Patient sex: M
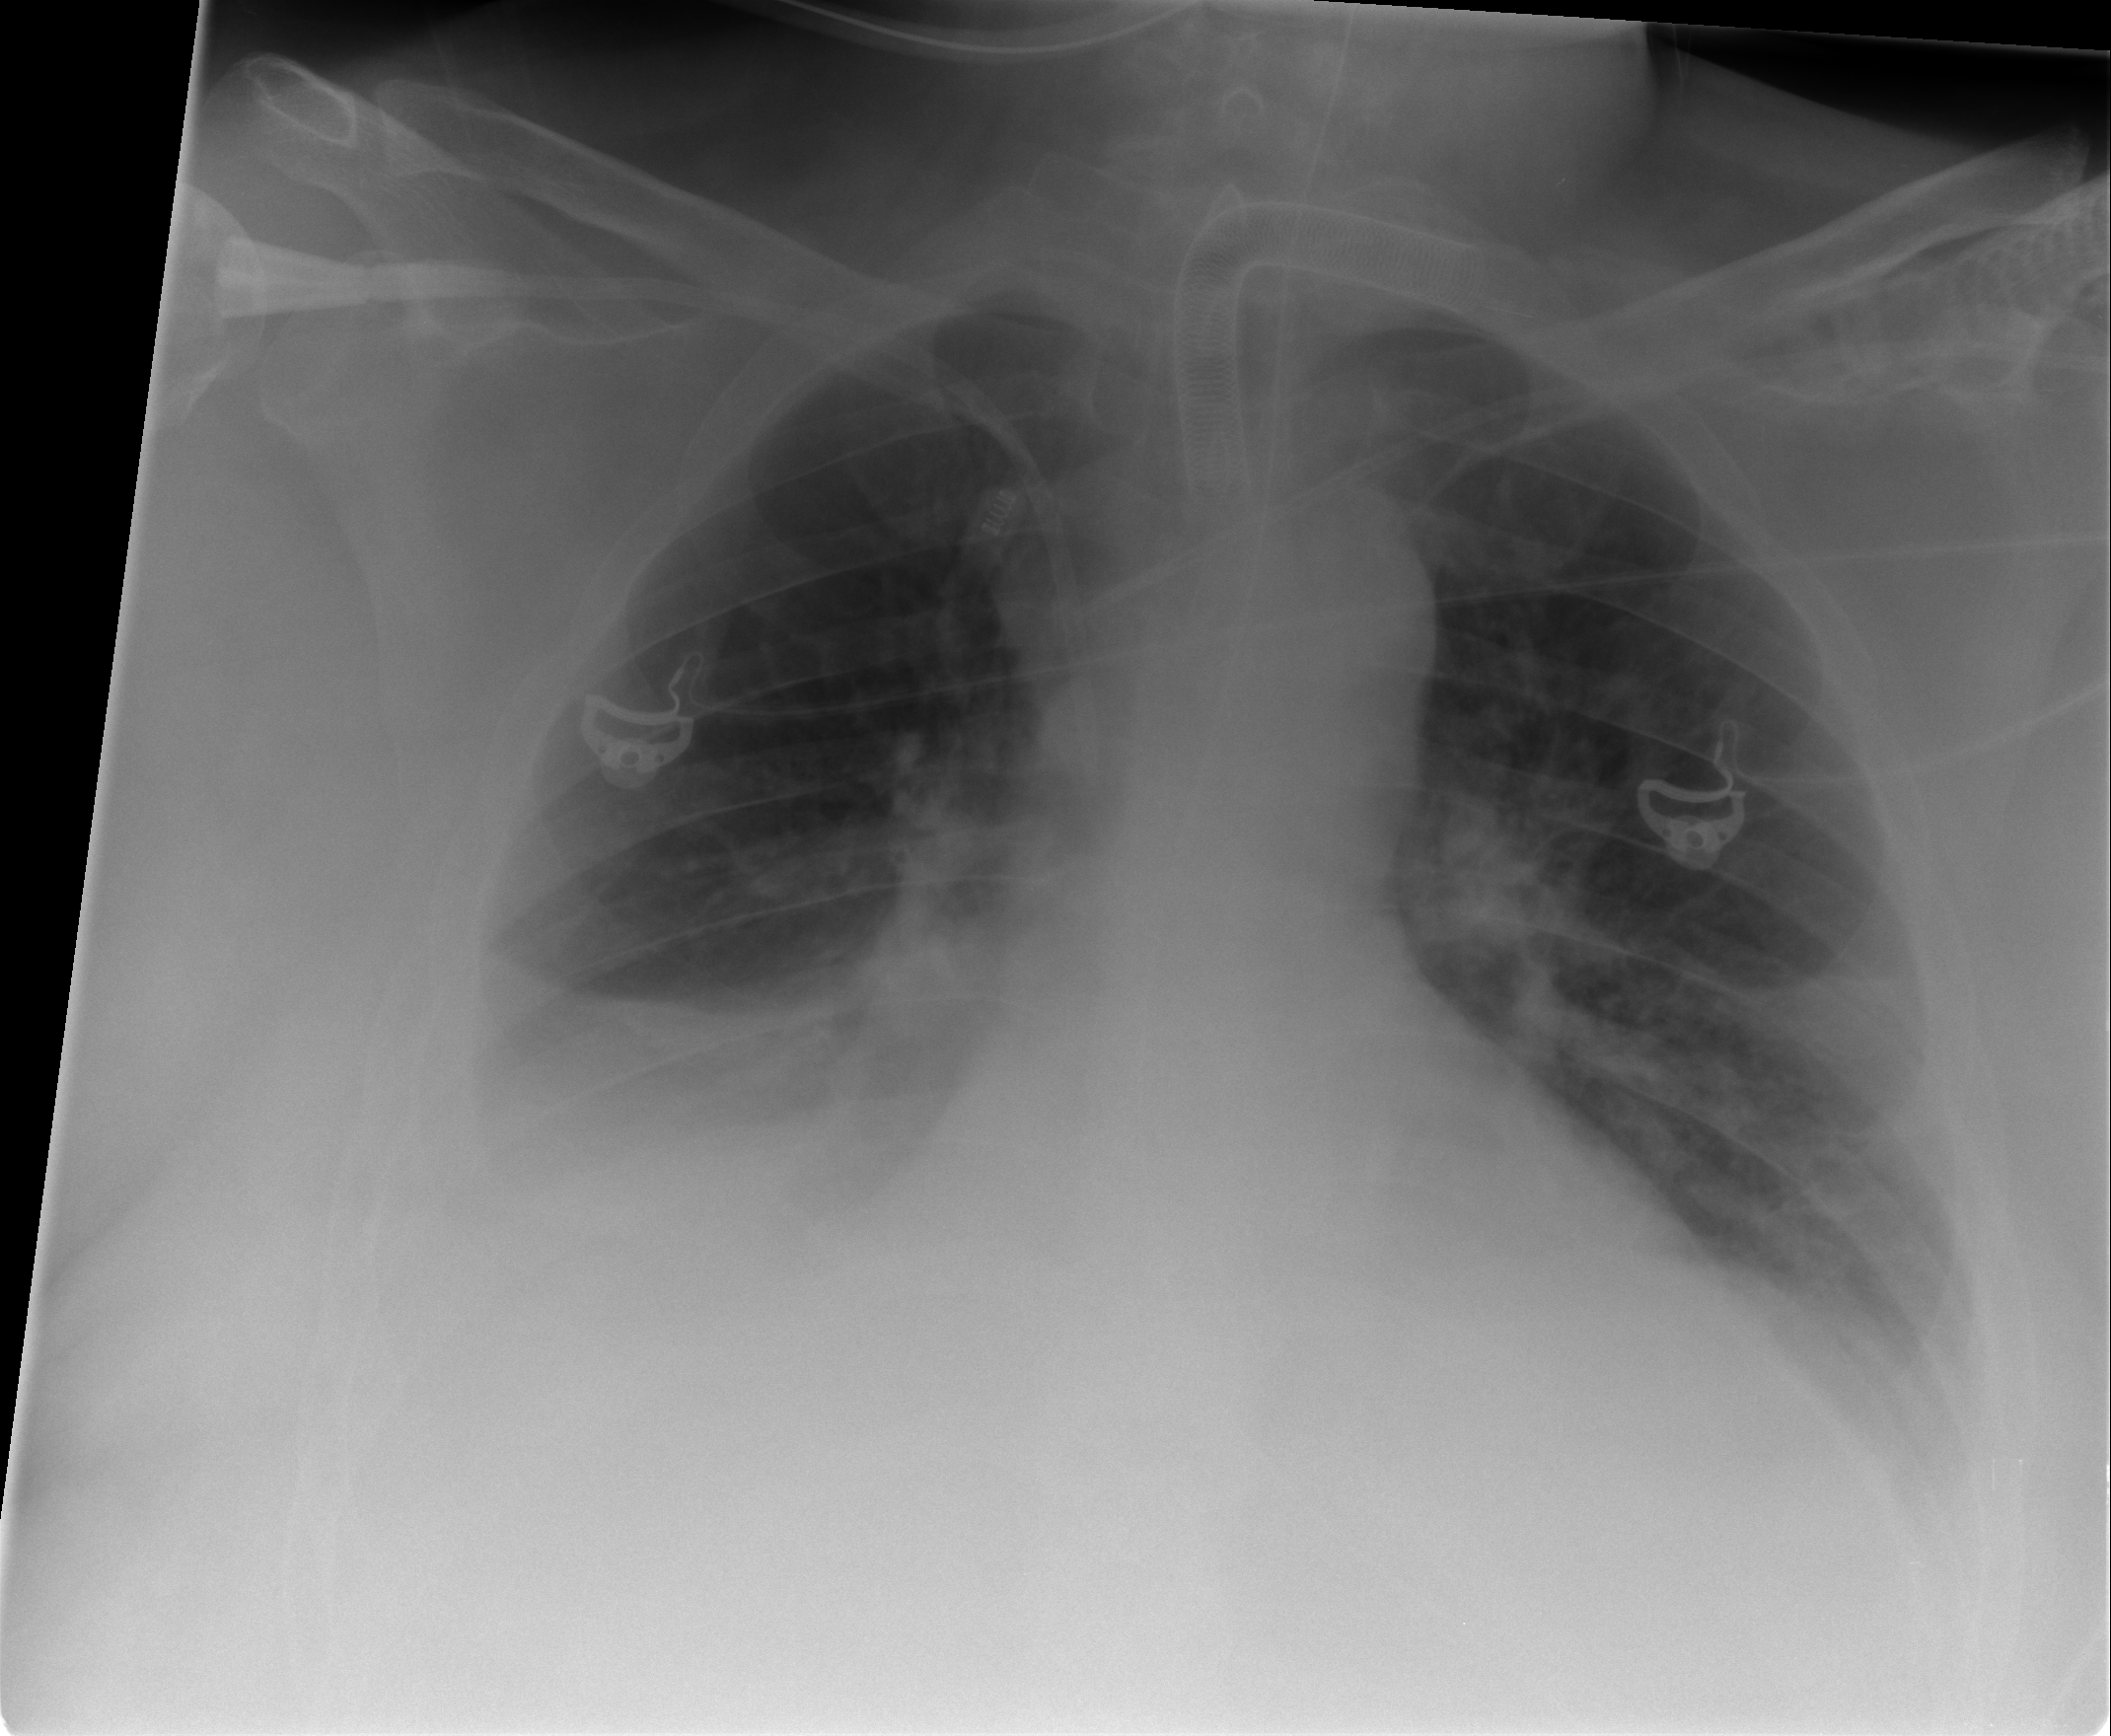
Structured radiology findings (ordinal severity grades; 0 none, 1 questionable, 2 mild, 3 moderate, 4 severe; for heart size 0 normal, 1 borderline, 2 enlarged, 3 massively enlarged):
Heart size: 0
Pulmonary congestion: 2
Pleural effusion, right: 2
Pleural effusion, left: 2
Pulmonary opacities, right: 0
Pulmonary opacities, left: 2
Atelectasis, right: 2
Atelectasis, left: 2